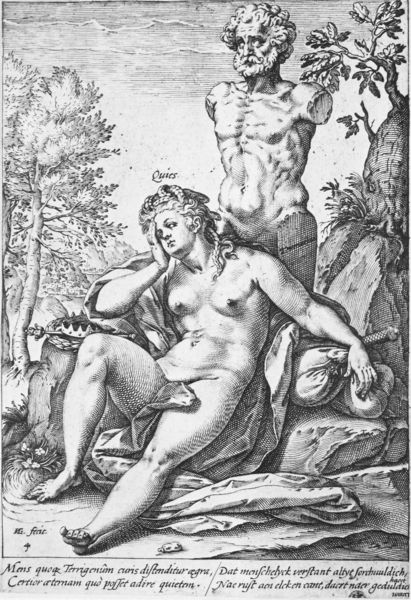
Titel: Repose/ Untätigkeit
Künstler: Hendrik Goltzius
Institution: Berlin, Haarlem, London, New York, Rotterdam
Schlagwörter: akt, baum, gott, mann, nackt, bäume, busen, frau, zeichnung, tuch, bart, portrait, krone, wald, statue, bein, brüste, schrift, fels, büste, bauchnabel, brustwarzen, zehen, griff, denkmal, torso, druck, schwarz weiss, stich, text, zepter